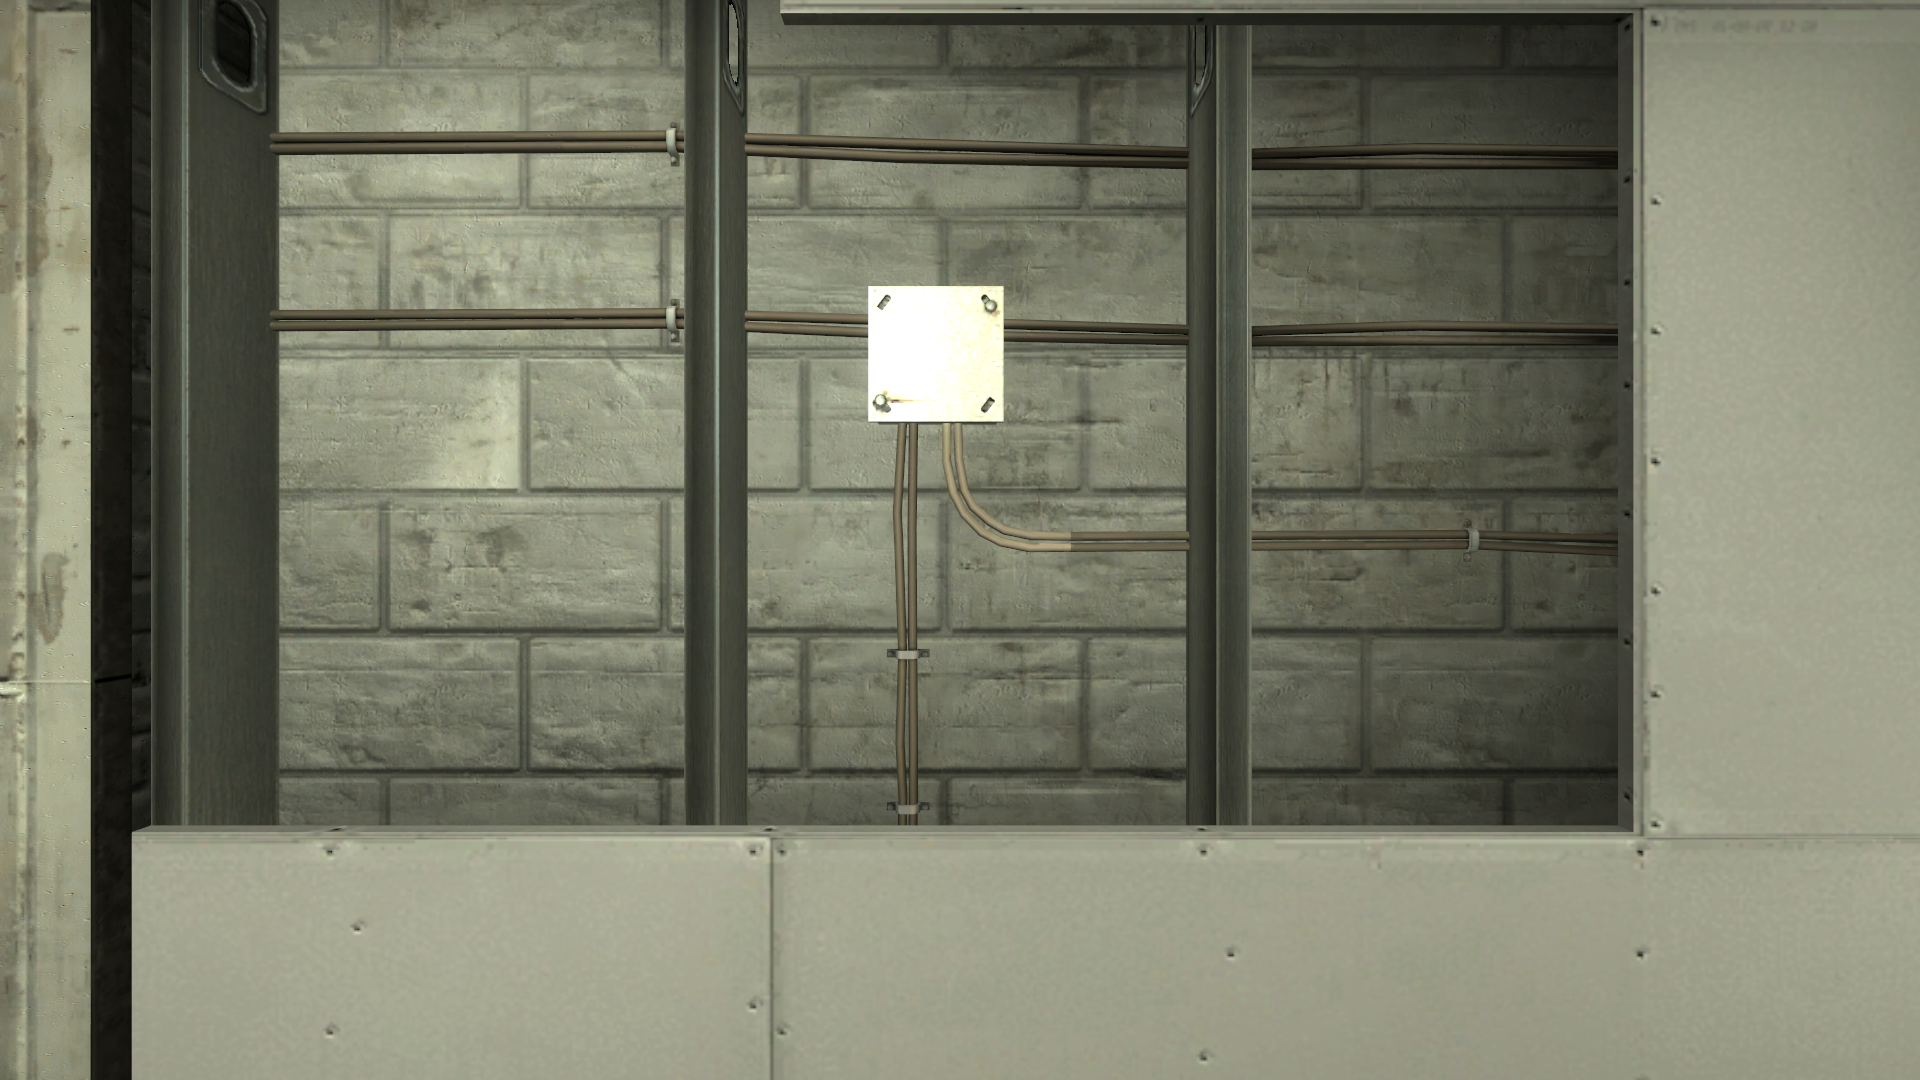
Map: de_train